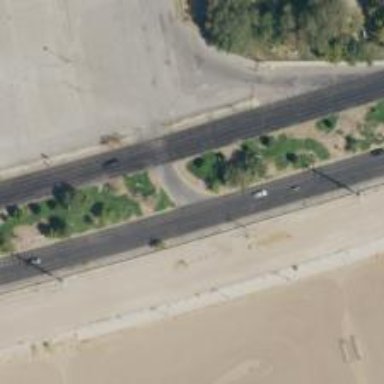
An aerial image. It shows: Trunk link highway.